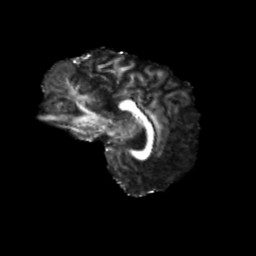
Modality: FA
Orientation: sagittal
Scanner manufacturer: siemens
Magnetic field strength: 3 T
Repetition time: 4 s
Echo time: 0.0594 s